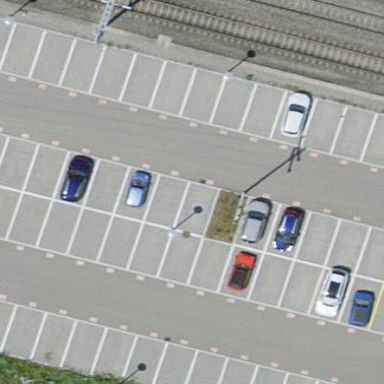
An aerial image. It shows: Parking area with asphalt surface.